Interaction volume radius: 5 \u00c5
Interaction volume height: 30 \u00c5
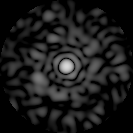
Disorder parameter: 0.8503